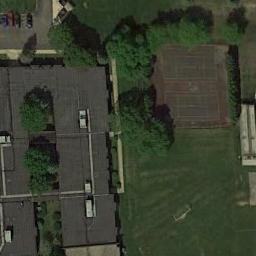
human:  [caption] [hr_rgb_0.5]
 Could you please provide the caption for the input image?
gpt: There is a swimming pool next to the tennis court .

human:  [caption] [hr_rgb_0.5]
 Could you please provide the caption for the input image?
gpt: The tennis court is on the grass next to some buildings and trees .

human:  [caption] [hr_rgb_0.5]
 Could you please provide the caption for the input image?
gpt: Tennis courts on the lawn are surrounded by trees, Next to sports fields and parking lots .

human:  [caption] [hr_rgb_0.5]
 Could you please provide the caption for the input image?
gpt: Many trees are near the tennis courts .

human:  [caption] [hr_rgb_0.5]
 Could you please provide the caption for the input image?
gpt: The tennis courts are on a green meadow .